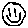
Label: smiley face